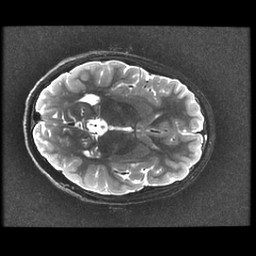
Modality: T2w
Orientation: axial
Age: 10
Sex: female
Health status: ill
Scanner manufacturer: ge
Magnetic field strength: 3 T
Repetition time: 7.5 s
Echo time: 0.1015 s